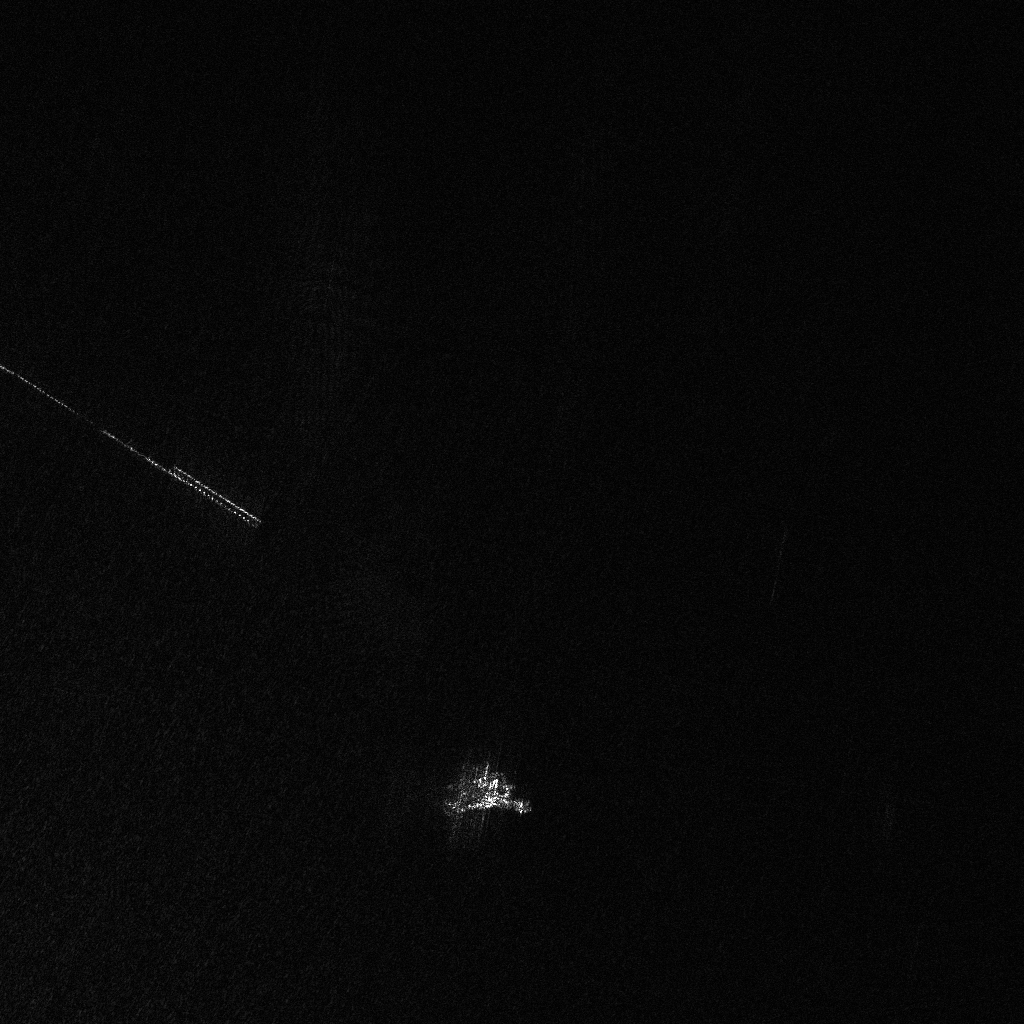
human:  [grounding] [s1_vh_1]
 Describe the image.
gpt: In the satellite image, there is  <ref>1 large container </ref> <box>[[45, 73, 50, 81, 90]]</box> located at bottom.